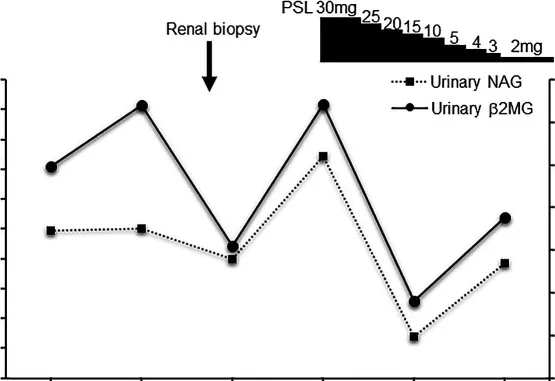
The clinical course of the patient. . Clinical course treatment was initiated by administering prednisolone at 30mg/day, followed by prompt alleviation of the dyspnea on exertion and cough. Urinary NAG and beta2 MG, and serum IgG4 were significantly decreased after prednisolone treatment. NAG, N-acetyl-beta-D-glucosaminidase; beta2 MG, beta2 microglobulin; PSL, prednisolone.
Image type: pathology (masson_trichrome)